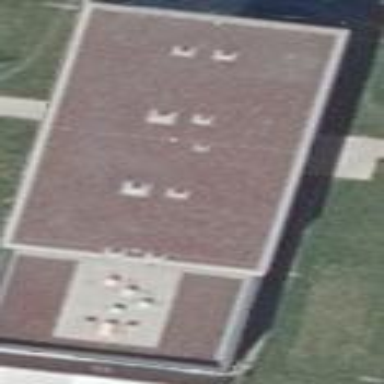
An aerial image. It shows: Dormitory building.